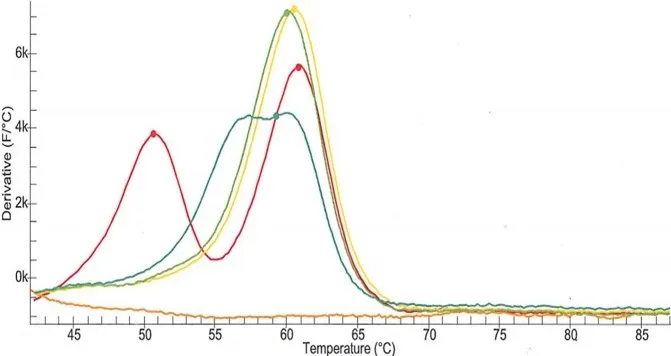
Melting curve relative to rs3918290 (c.1905+1G>A) genotyping using LAMP Human DPD deficiency kit (LaCAR MDx Technologies, Lieges, Belgium). The melting curve observed with the patient sample (blue line) is clearly different from those associated with the wild-type genotype (green and yellow lines) and the heterozygous genotype (red line). This atypical profile of the melting curve suggested the presence of an uncommon SNP.
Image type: chart (chart)